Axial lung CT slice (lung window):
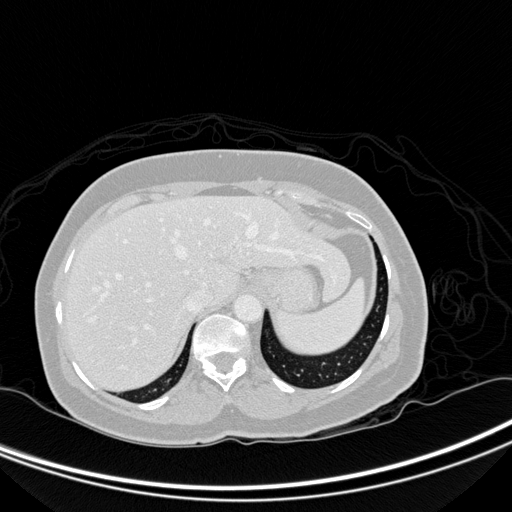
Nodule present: no